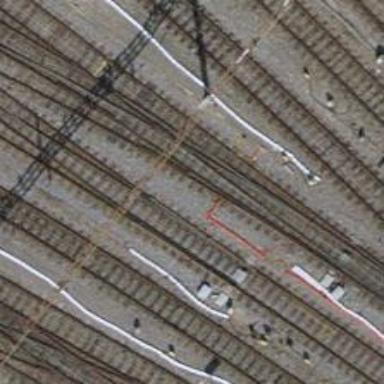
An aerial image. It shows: Single railway track with electrified contact line.